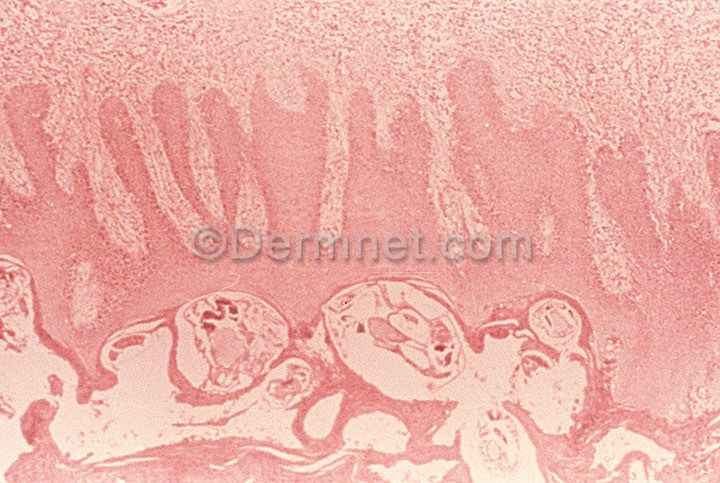
Disease: Scabies Lyme Disease and other Infestations and Bites